Field crop: maize
Growth stage: 2
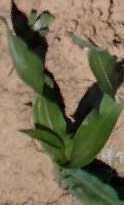
Species: maize